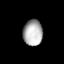
Tissue: lung
Cell type: Fibroblasts
Senescence score: 0.5823
Nuclear area (px): 495
Mean DAPI intensity: 173.612